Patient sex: M
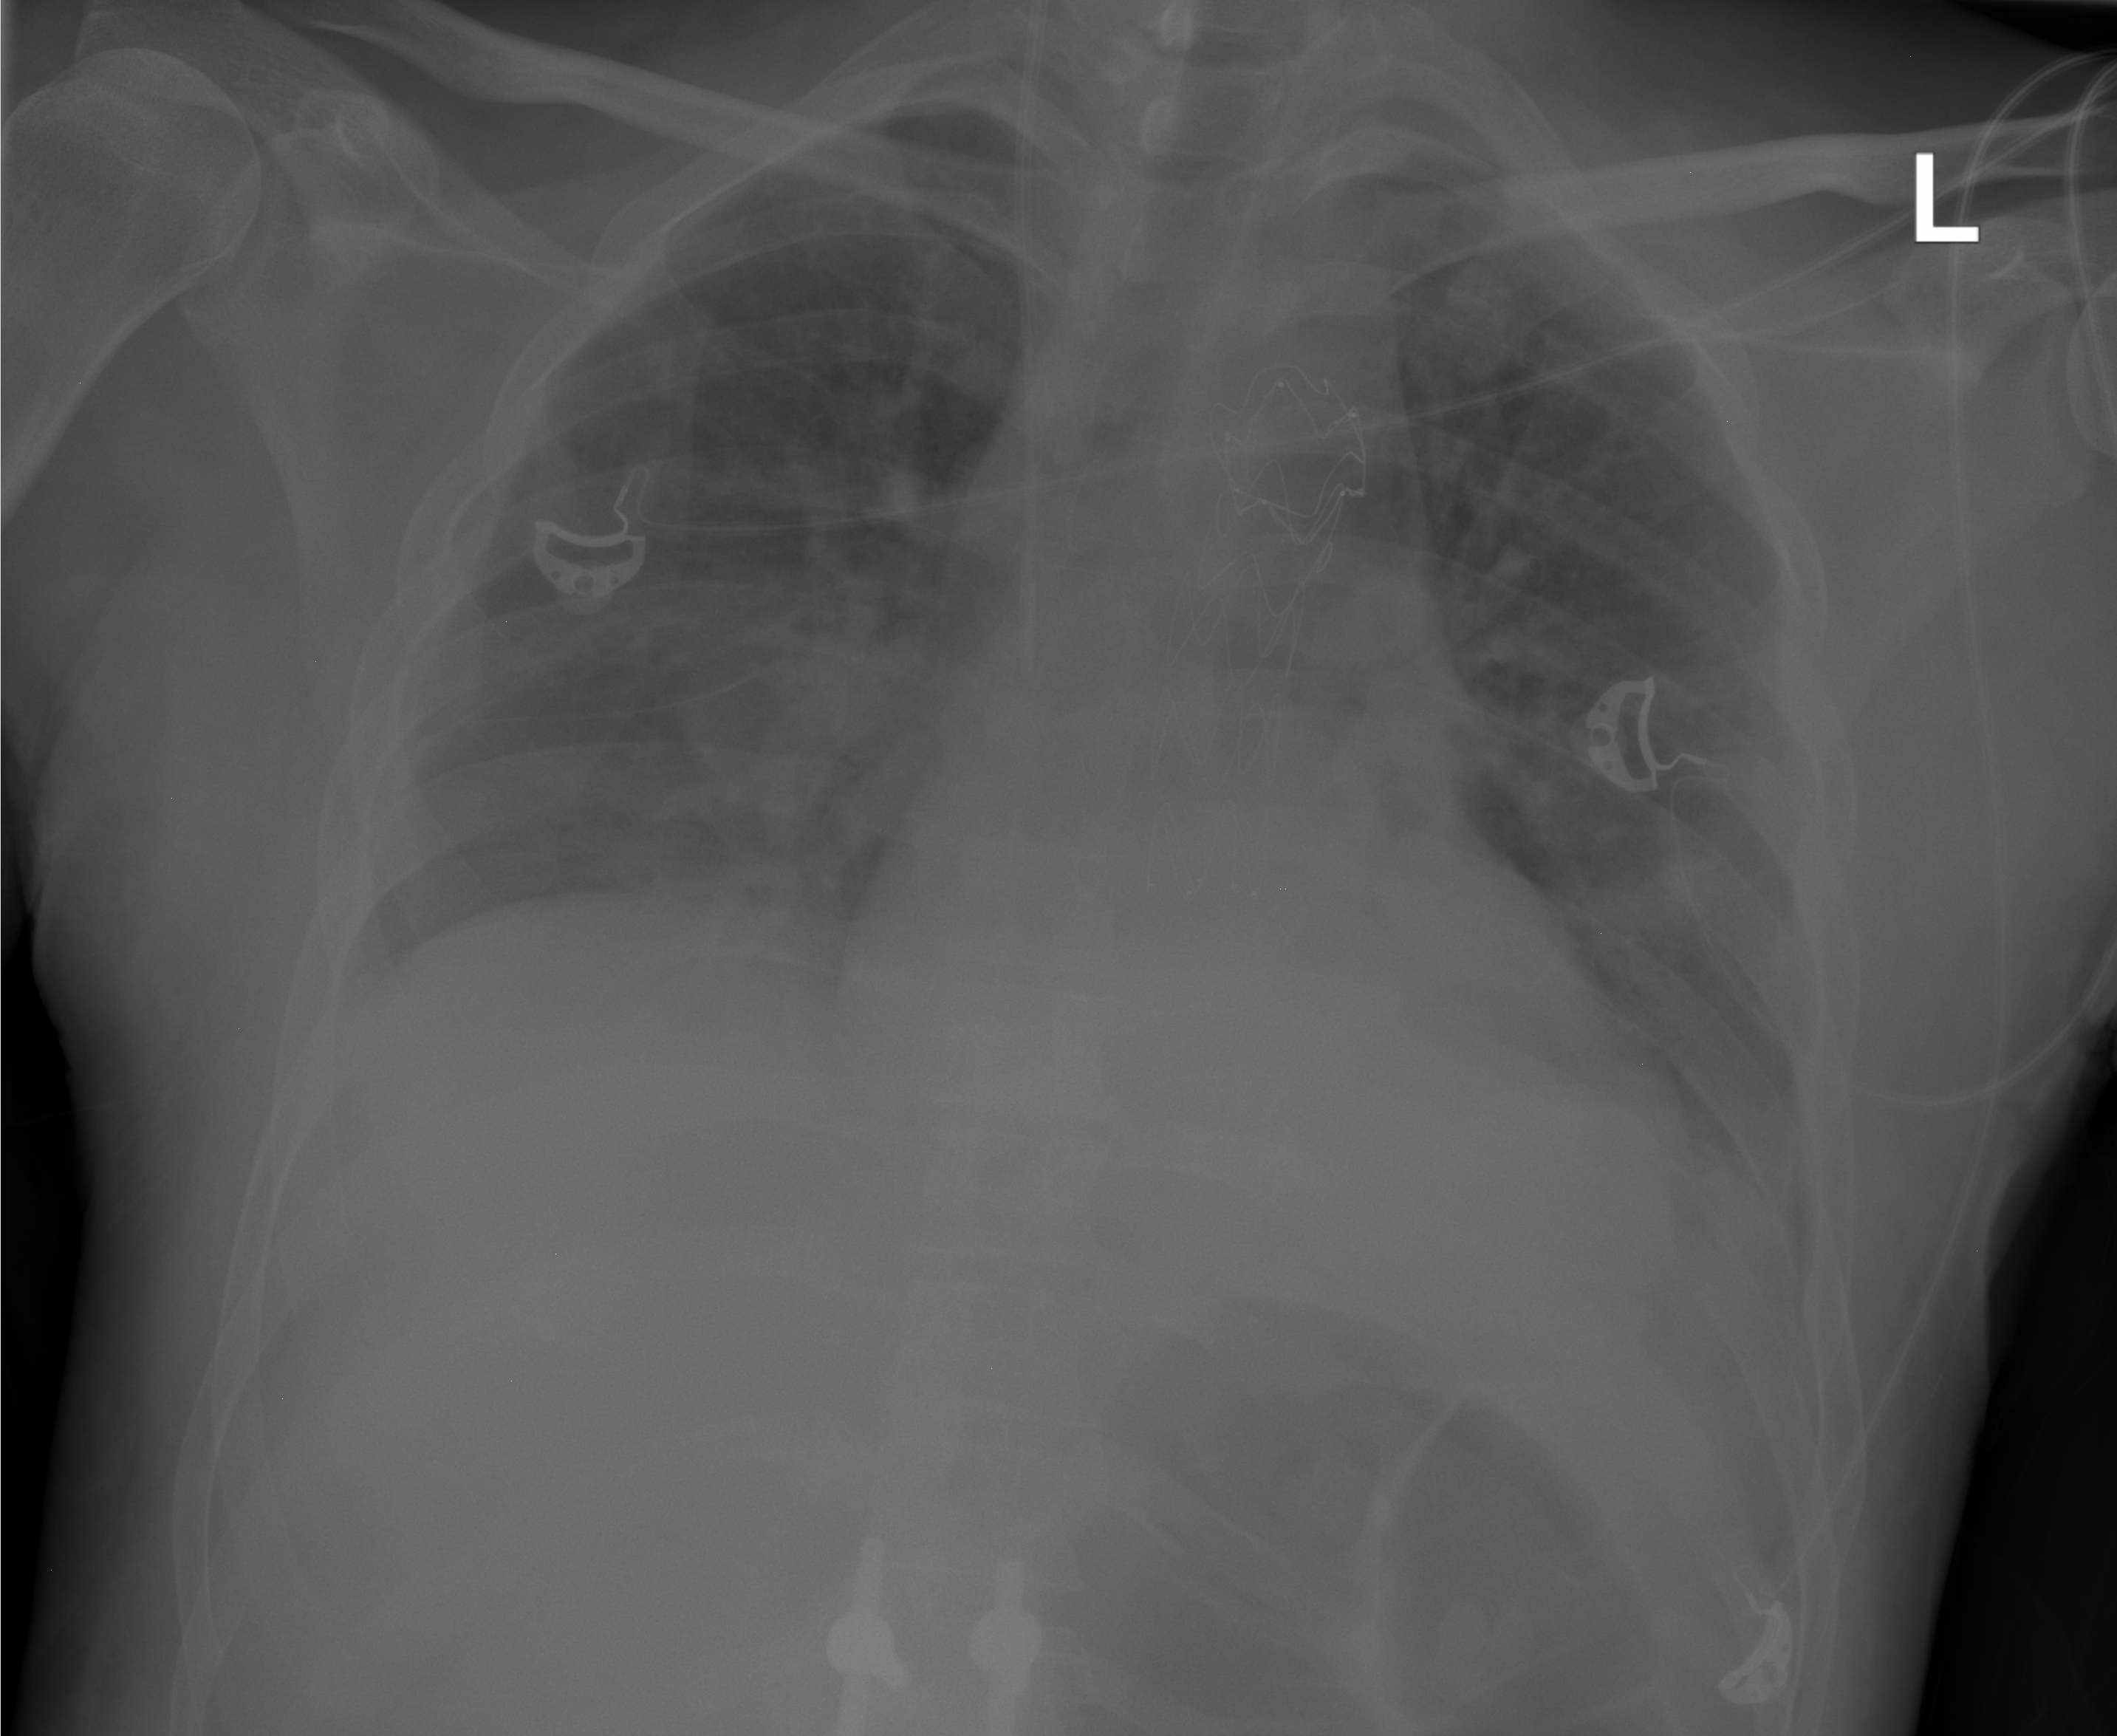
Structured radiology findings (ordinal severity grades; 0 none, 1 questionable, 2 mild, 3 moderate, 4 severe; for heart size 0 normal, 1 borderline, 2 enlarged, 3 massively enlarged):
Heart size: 0
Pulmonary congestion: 0
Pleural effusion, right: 2
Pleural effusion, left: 2
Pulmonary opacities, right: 1
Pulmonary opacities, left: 0
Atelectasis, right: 2
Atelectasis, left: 2